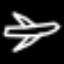
Label: airplane